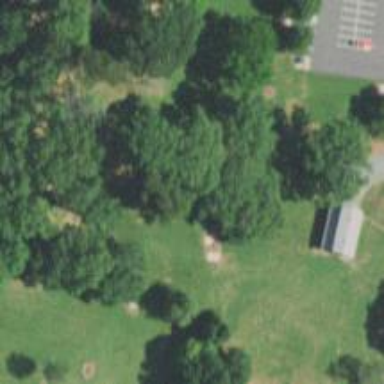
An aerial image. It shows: Disc golf hole.